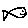
Label: fish